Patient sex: F
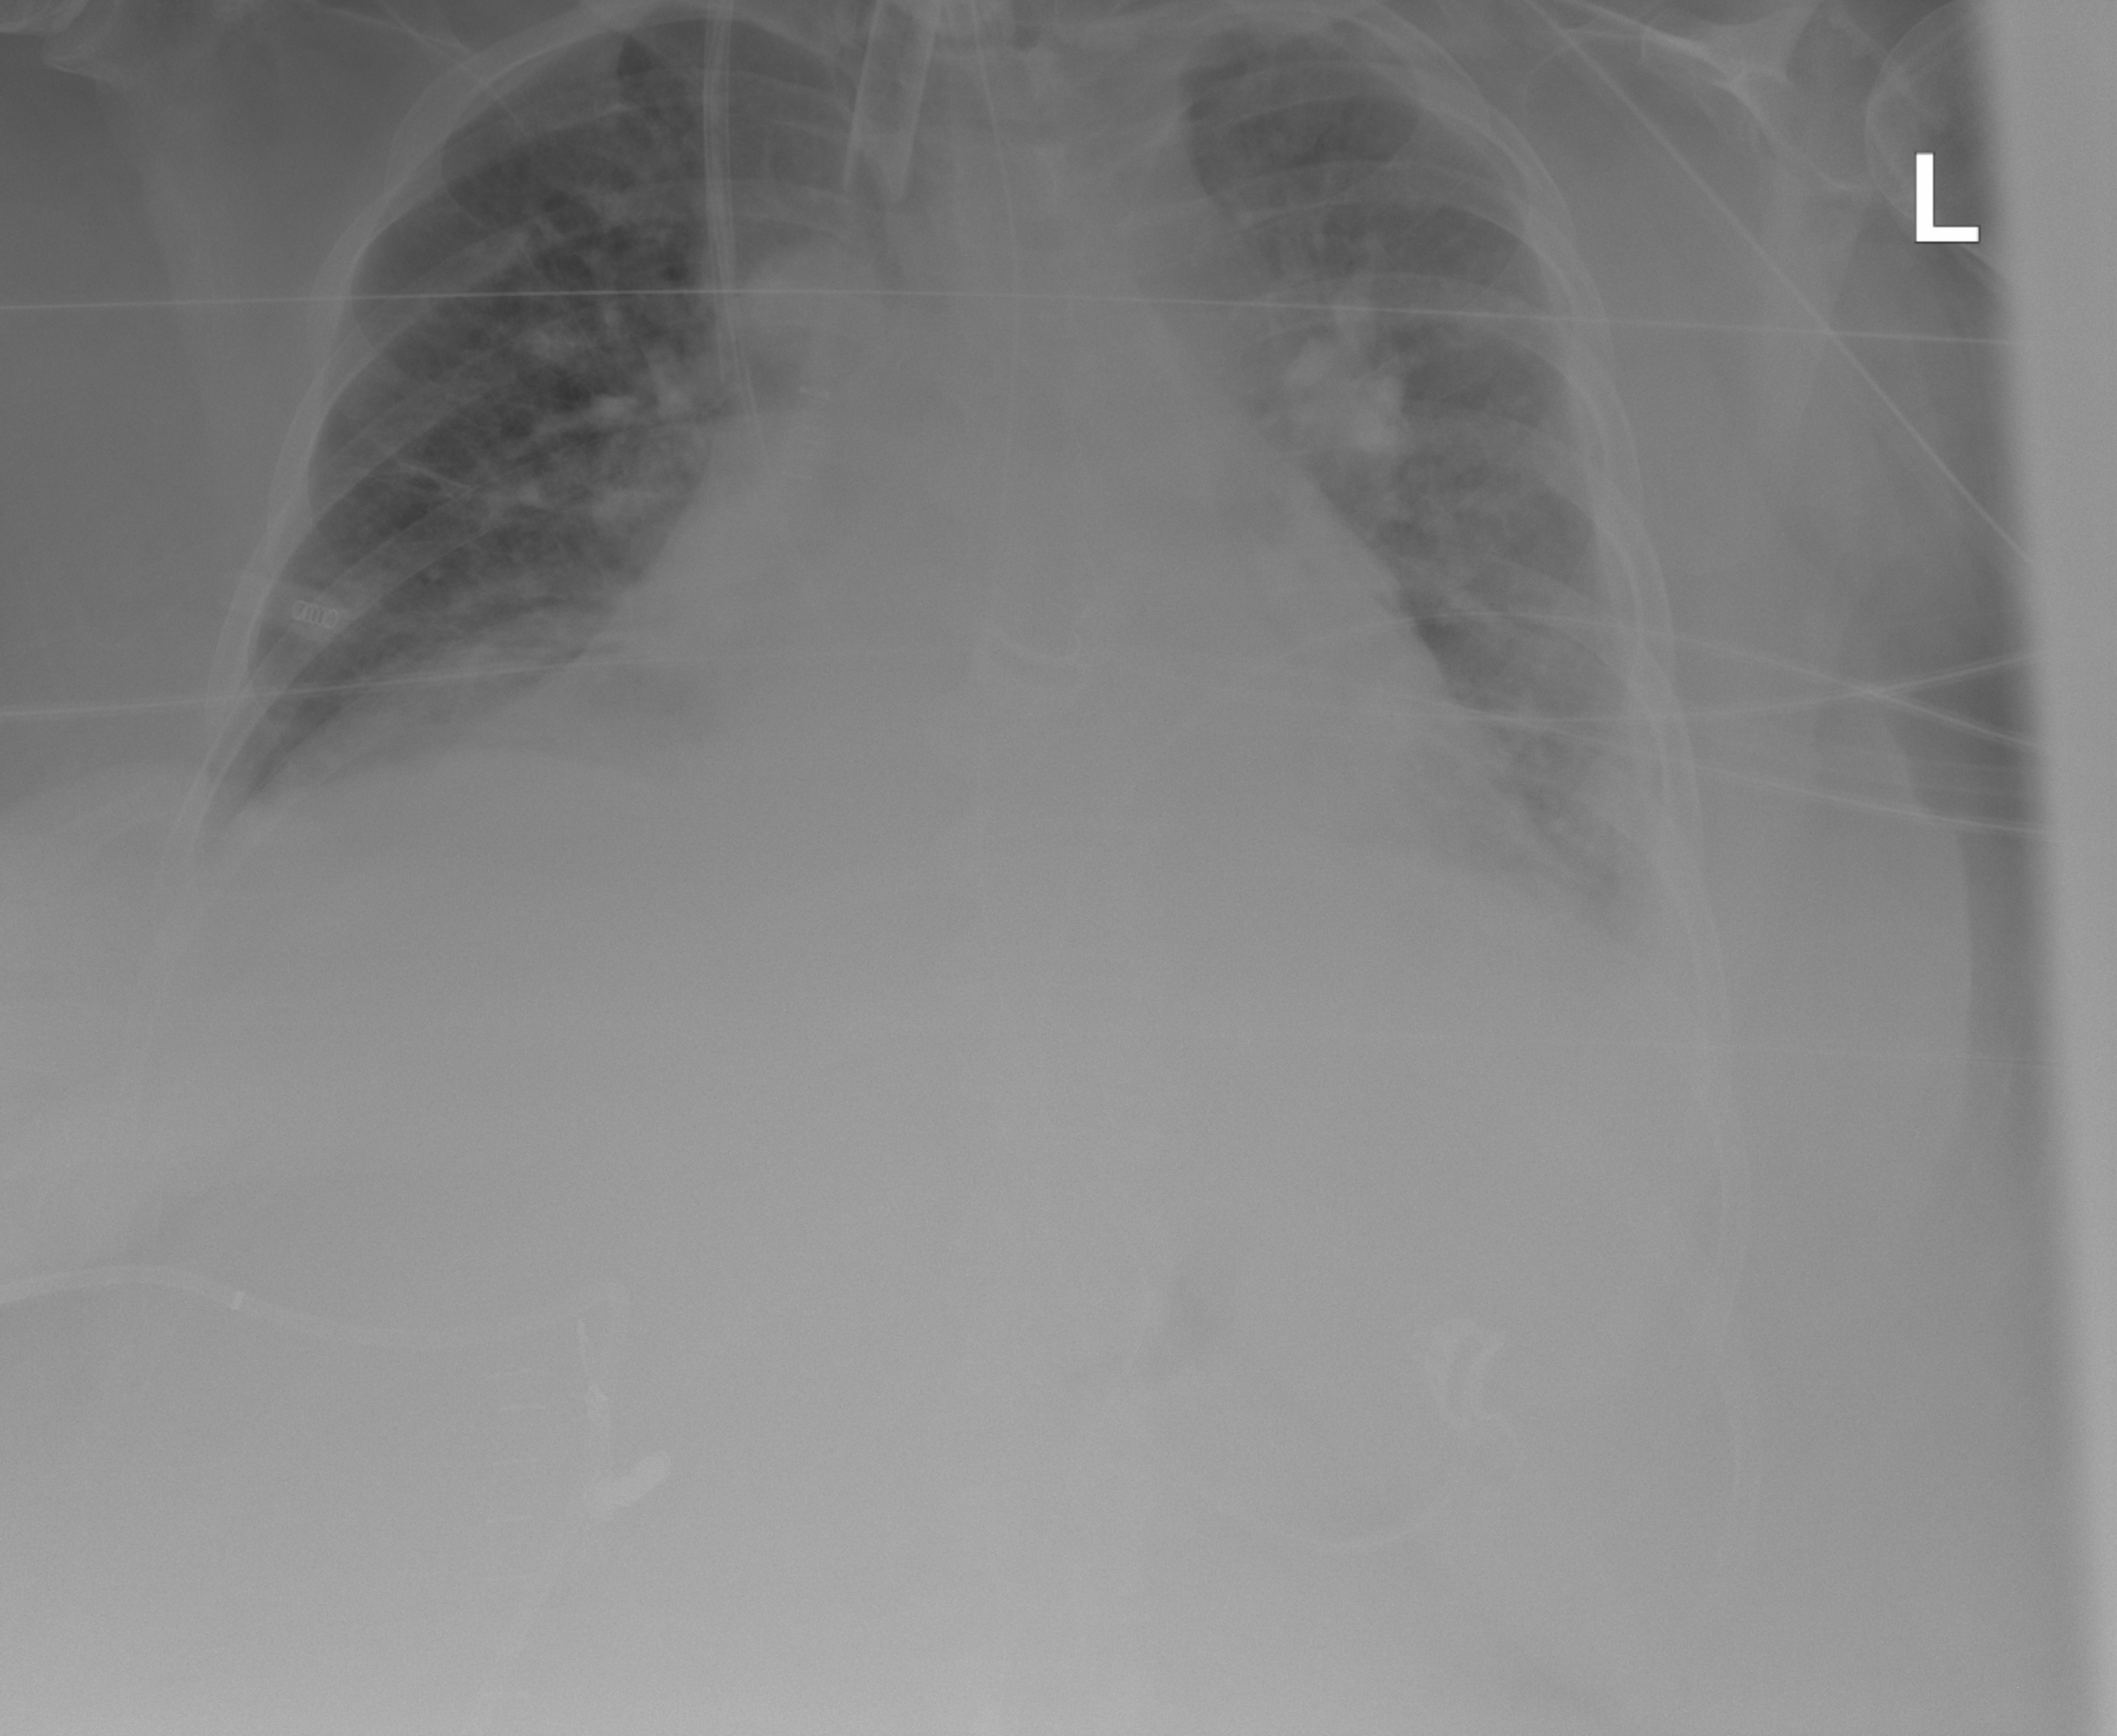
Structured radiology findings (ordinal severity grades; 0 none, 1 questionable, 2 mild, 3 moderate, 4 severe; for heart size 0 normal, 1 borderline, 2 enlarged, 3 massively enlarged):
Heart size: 2
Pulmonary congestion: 2
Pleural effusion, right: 2
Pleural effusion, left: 2
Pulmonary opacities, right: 2
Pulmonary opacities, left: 2
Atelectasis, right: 2
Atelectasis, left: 3